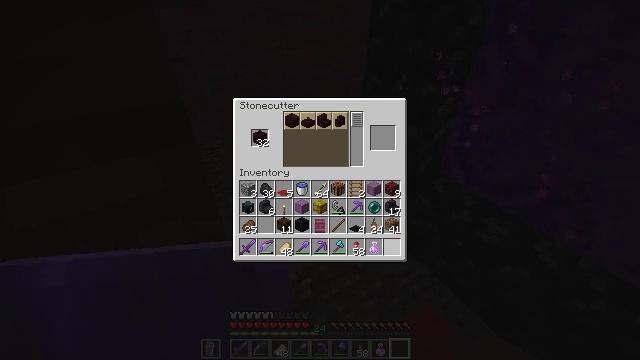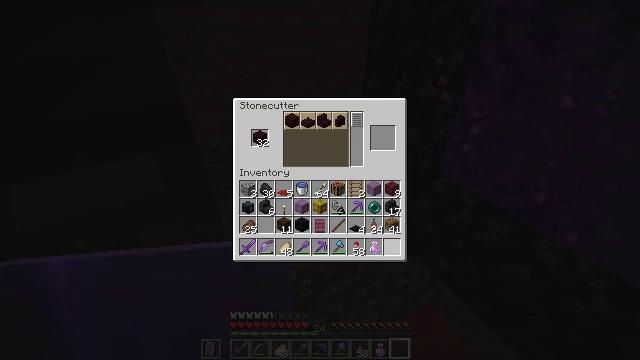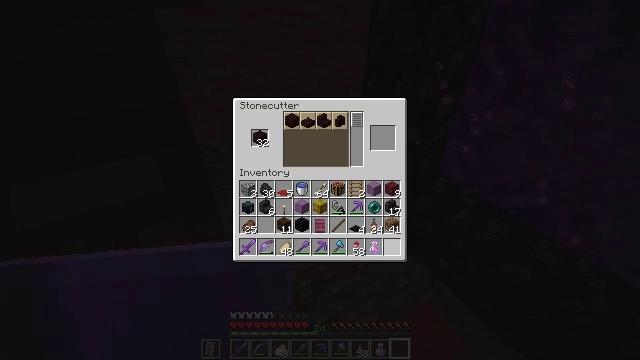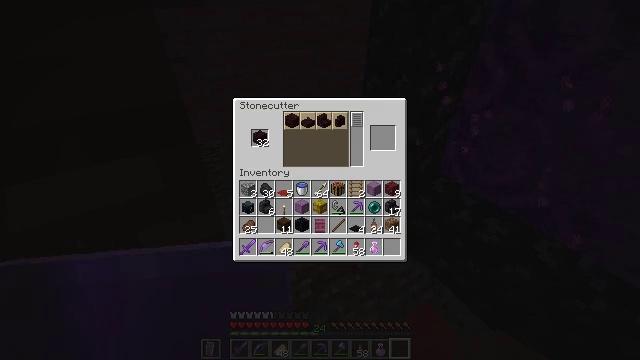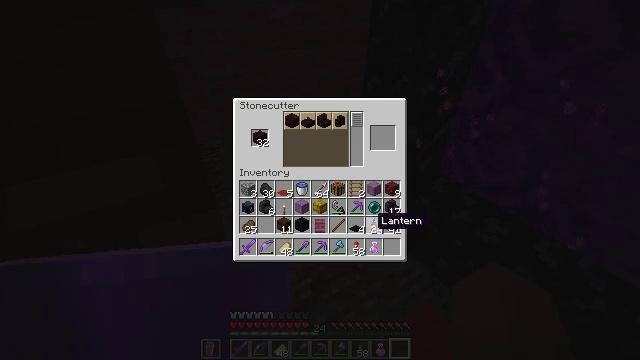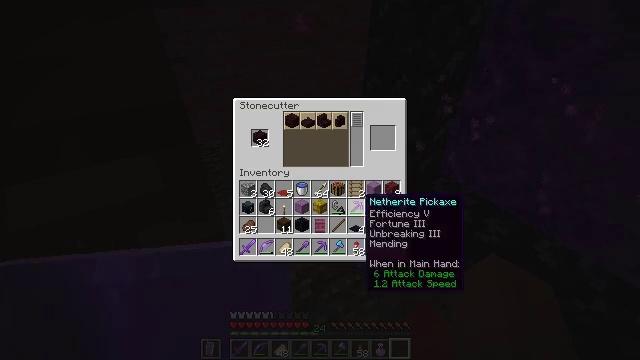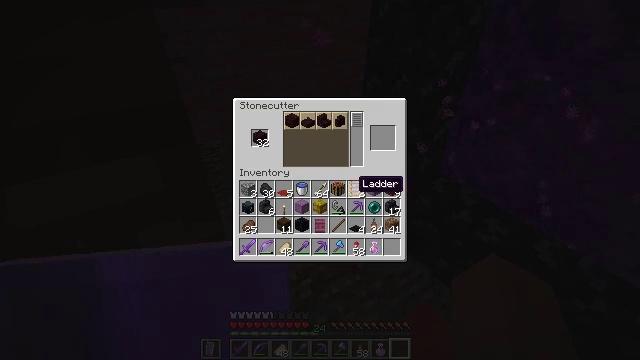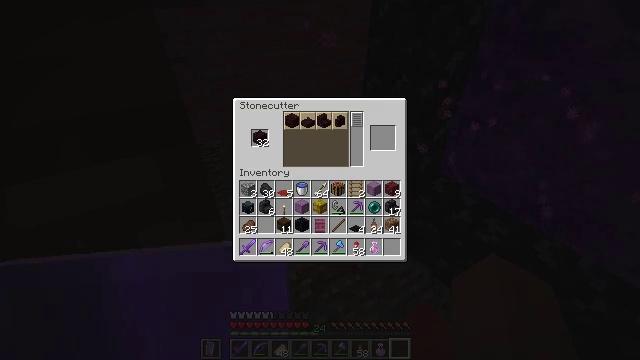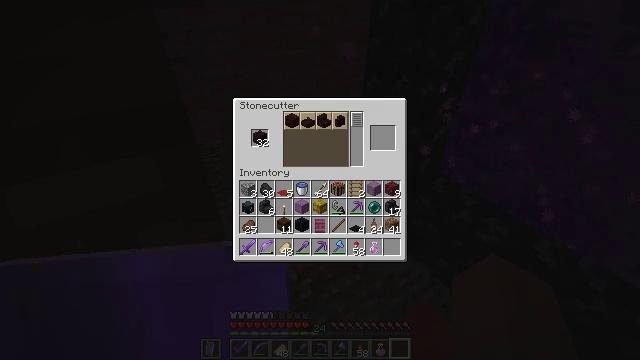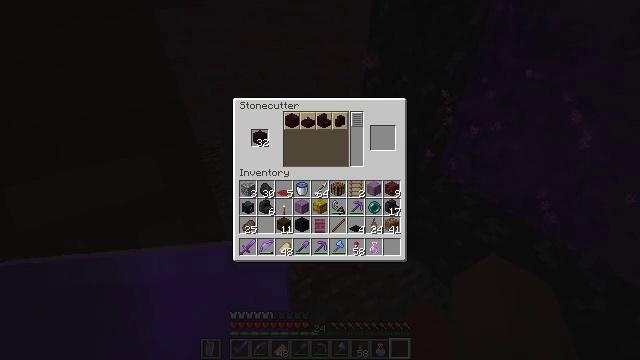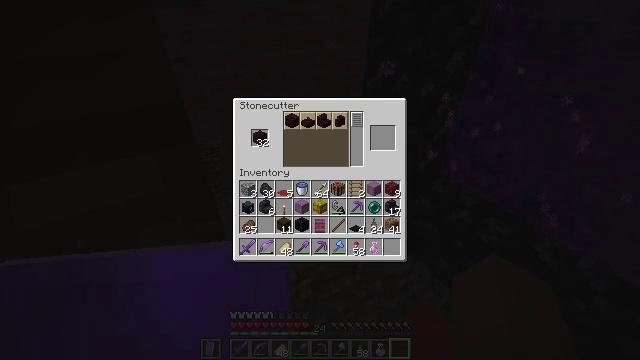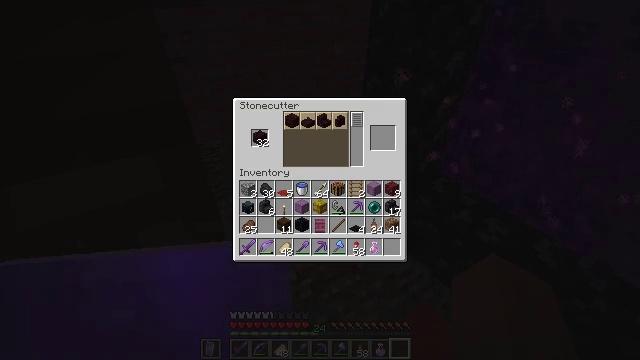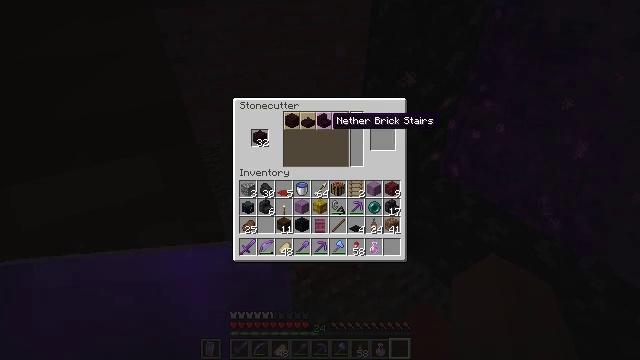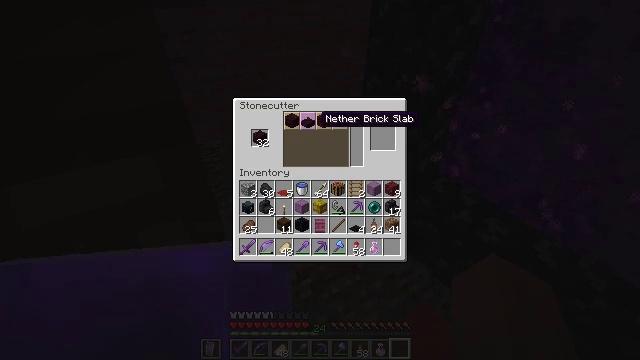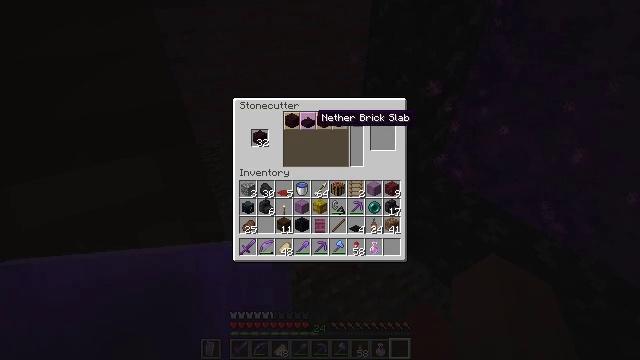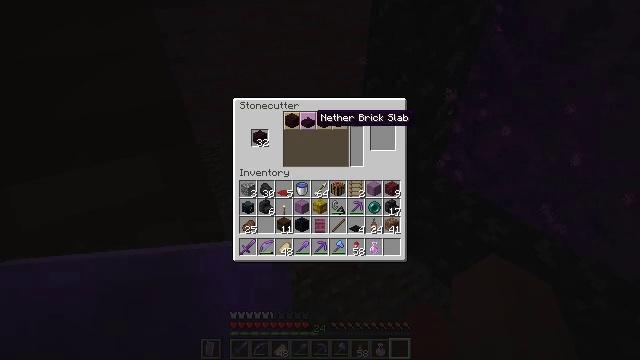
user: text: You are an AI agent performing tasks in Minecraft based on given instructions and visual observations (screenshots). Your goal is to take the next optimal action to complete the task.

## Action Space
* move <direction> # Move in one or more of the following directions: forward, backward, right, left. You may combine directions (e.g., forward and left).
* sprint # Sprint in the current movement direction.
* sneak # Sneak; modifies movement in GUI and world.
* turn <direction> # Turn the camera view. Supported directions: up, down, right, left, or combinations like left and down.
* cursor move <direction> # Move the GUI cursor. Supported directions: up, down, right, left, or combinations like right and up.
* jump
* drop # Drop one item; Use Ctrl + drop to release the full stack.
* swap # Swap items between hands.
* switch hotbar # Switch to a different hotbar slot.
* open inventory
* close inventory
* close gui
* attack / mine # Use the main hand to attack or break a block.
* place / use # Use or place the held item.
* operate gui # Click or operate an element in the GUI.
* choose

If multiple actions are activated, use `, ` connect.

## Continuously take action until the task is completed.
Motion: motion action
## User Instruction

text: Combine nether bricks to craft a nether brick slab.
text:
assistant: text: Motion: sneak, attack / mine
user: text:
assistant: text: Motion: sneak
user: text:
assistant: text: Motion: sneak, turn left and up
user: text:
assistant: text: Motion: turn left and up
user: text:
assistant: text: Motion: turn left and up
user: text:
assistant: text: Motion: turn up
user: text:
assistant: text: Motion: turn up
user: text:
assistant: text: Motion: turn up
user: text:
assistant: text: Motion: no_op
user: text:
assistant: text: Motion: no_op
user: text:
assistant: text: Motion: turn left and up
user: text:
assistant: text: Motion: turn left
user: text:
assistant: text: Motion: turn left
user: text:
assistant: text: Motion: no_op
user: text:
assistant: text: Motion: no_op
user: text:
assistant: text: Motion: no_op
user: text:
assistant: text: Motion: no_op
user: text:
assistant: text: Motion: no_op
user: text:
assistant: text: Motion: no_op
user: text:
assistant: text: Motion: no_op
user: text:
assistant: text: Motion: no_op
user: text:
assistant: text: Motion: no_op
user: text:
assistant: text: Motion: no_op
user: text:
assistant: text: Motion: no_op
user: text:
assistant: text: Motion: no_op
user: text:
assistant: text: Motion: no_op
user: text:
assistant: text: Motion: no_op
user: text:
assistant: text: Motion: no_op
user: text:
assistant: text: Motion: no_op
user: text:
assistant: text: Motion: no_op